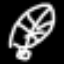
Label: leaf